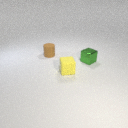
small yellow rubber cube in front of small green metal cube